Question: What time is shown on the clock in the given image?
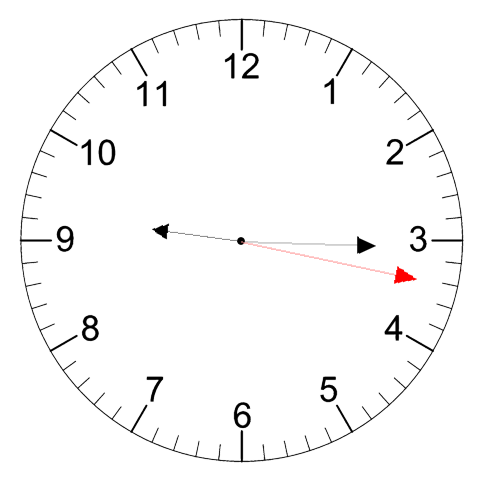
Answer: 09:15:17